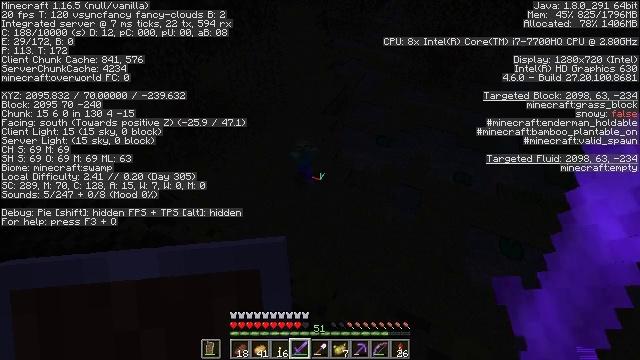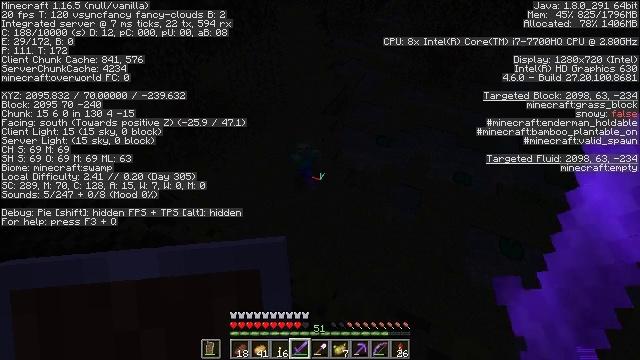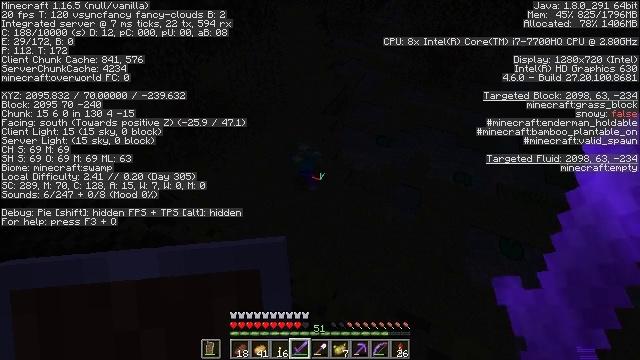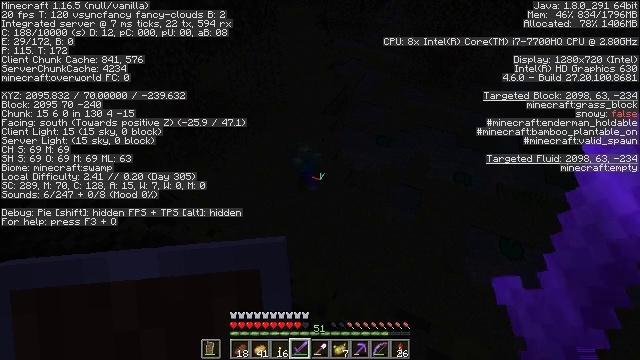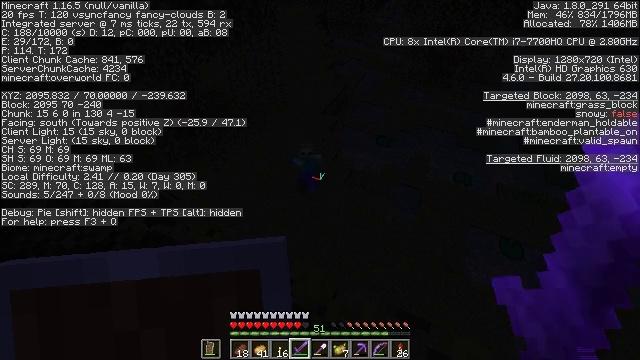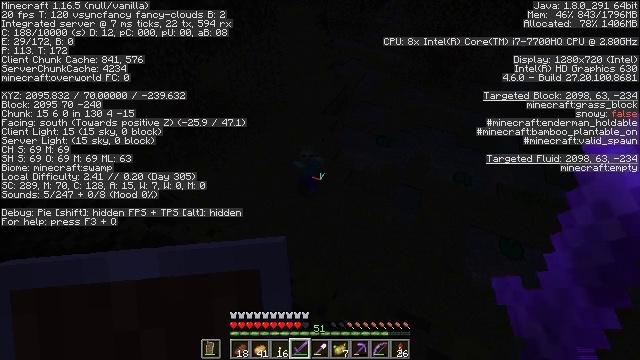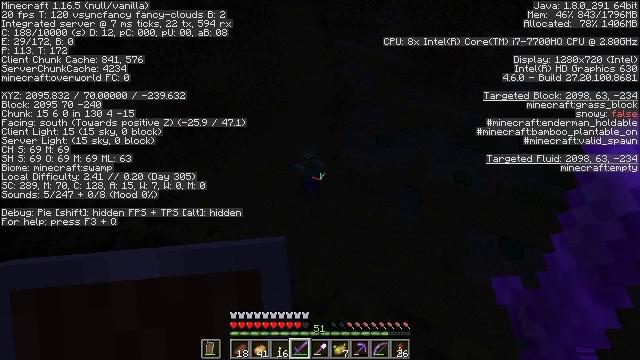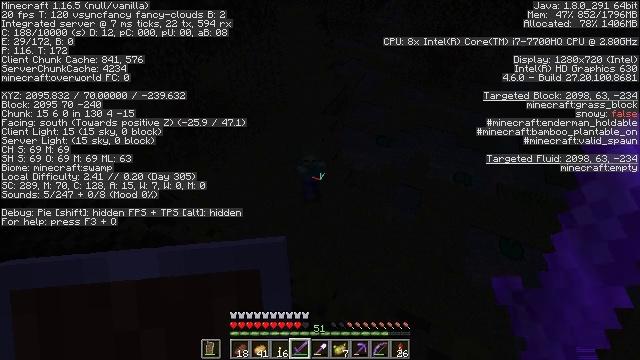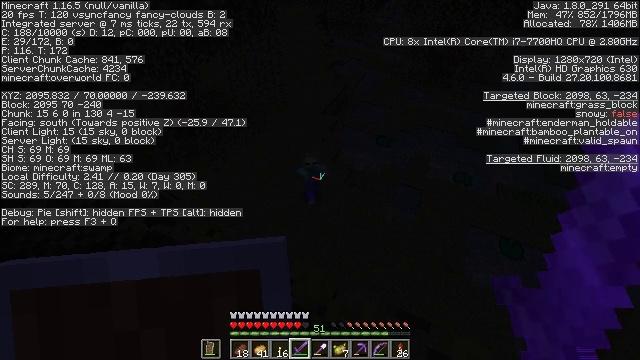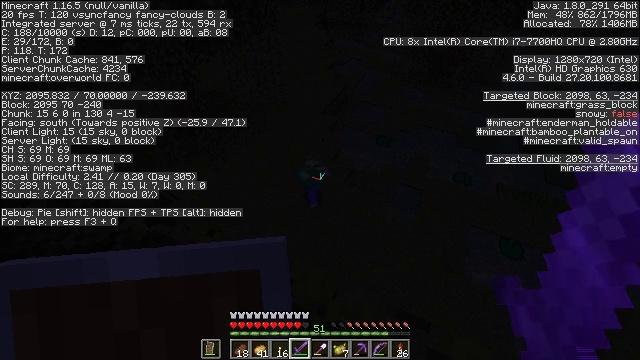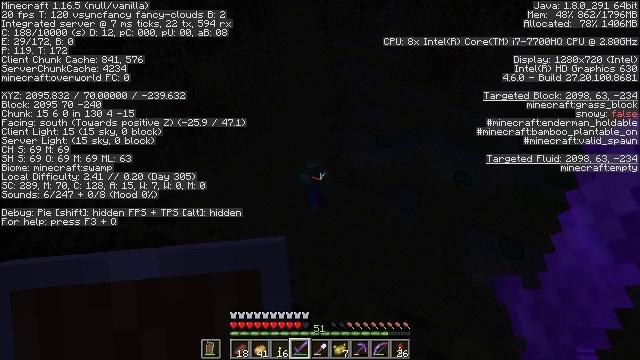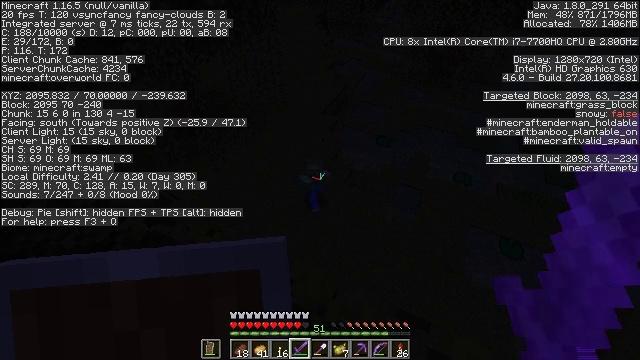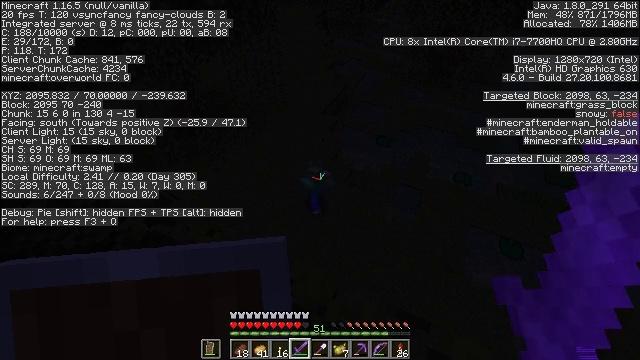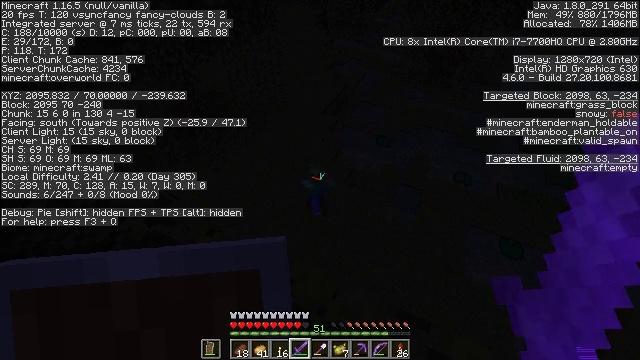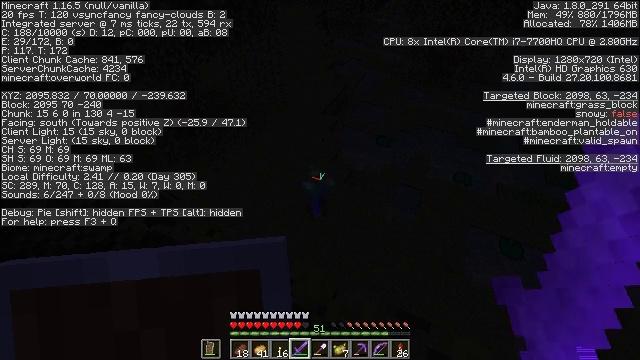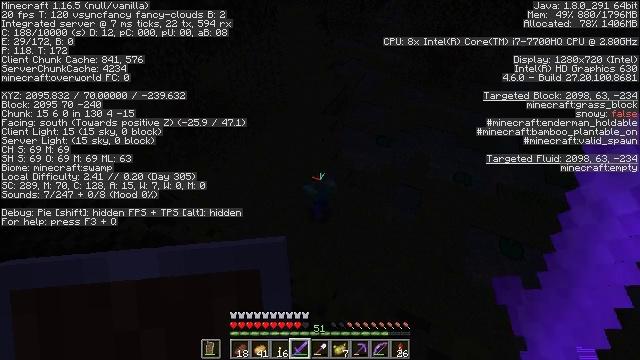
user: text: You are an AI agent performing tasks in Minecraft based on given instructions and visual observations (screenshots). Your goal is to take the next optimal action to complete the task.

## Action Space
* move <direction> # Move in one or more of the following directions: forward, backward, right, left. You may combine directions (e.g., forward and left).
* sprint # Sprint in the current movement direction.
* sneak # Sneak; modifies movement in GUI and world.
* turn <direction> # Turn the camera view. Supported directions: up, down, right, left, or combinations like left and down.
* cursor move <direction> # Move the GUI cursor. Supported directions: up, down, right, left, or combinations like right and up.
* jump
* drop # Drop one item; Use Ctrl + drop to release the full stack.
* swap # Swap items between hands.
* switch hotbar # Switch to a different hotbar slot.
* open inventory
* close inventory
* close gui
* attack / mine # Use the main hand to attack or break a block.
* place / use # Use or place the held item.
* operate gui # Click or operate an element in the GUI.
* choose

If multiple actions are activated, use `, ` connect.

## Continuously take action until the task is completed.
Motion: motion action
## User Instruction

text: Hunt mobs.
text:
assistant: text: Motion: no_op
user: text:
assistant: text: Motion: no_op
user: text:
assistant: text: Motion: no_op
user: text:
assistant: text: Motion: no_op
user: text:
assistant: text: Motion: no_op
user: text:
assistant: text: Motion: no_op
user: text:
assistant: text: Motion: no_op
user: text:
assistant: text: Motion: no_op
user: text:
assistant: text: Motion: no_op
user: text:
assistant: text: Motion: no_op
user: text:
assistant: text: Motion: no_op
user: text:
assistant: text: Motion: no_op
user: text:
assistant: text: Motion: no_op
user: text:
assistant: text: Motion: no_op
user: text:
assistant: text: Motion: no_op
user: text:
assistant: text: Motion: no_op
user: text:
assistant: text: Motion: no_op
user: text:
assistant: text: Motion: no_op
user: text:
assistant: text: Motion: no_op
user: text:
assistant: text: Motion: no_op
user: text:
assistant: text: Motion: no_op
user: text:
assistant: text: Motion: no_op
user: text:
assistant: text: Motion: no_op
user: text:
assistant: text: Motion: no_op
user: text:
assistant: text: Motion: no_op
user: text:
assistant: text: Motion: no_op
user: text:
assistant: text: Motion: no_op
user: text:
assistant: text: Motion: no_op
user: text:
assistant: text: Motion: no_op
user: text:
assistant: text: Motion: no_op